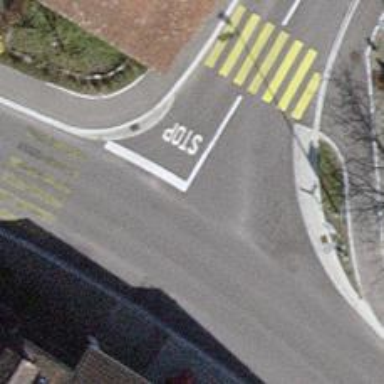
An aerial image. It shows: Road with stop sign.